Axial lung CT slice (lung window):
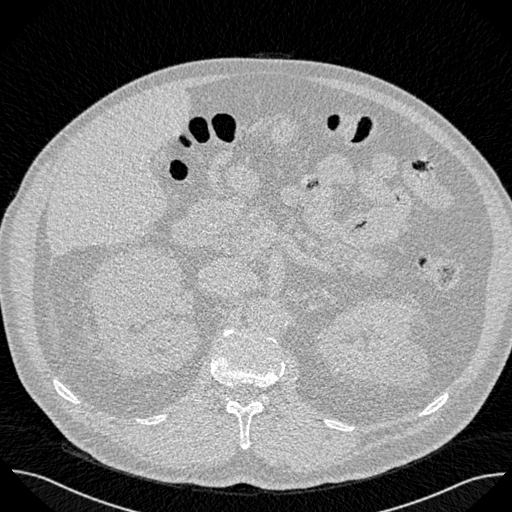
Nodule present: no